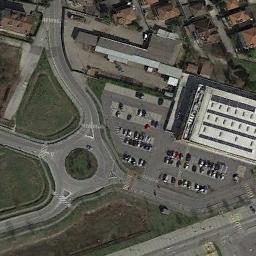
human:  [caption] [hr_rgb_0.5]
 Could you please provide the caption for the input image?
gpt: There are many cars in the parking lot near the roundabout .

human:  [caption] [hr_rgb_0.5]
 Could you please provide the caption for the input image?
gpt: The roundabout is on the grass next to buildings and parking lot .

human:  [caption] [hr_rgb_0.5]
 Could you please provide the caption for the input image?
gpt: There are several vehicles driving on the road at the roundabout, There are some buildings and some trees and some lawns around the roundabout, And many cars are parked in the open space beside the roundabout .

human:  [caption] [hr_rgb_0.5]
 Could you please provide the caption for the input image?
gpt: The roundabout with four exits and entrances is next to a parking lot .

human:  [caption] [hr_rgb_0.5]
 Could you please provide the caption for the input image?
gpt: There are some buildings and many cars beside the roundabout .